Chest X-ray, AP view. Patient: 58 years old, sex F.
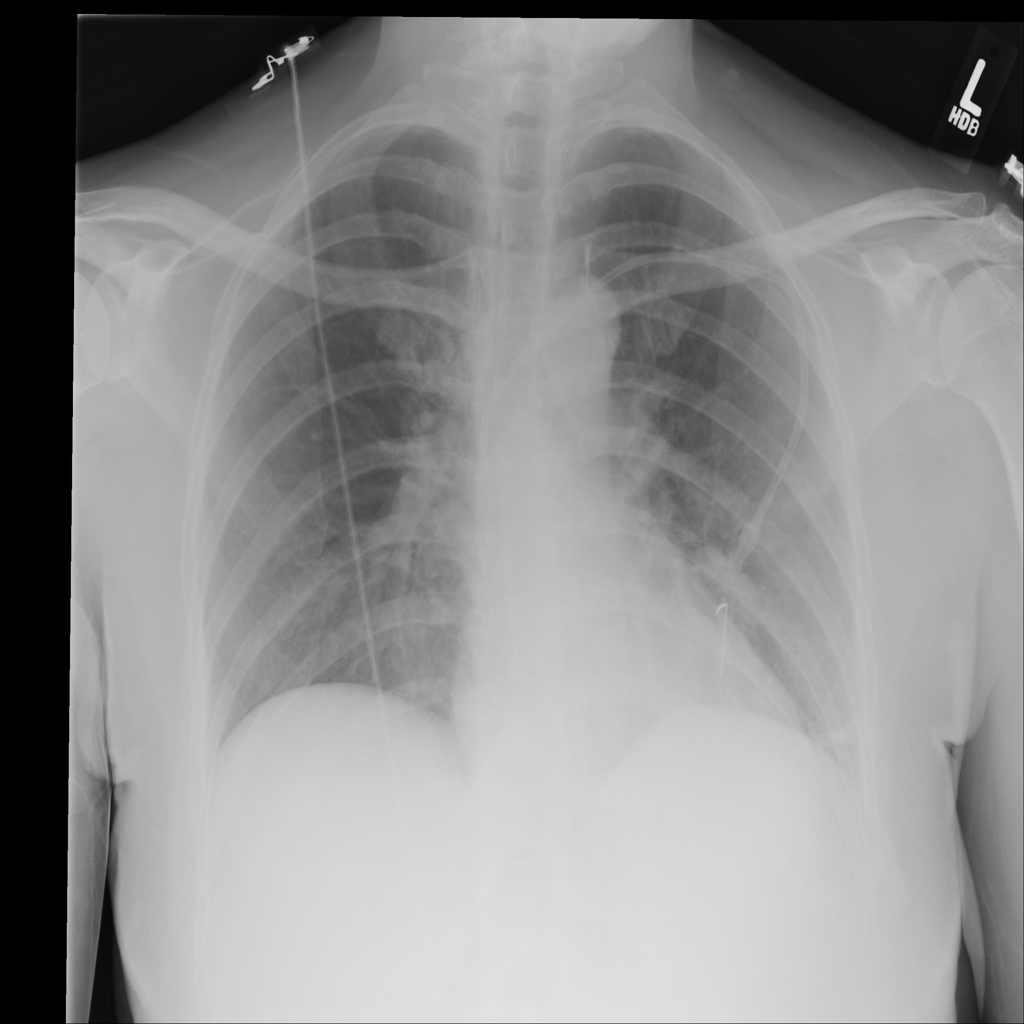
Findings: No Finding